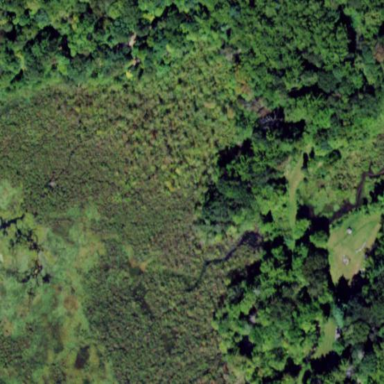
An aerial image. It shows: Marsh wetland.